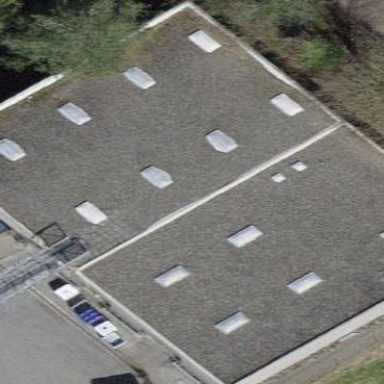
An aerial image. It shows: Manufacturing building.